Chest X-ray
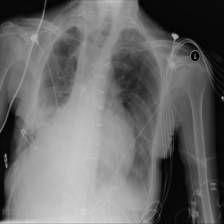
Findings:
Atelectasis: negative
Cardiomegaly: negative
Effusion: positive
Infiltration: positive
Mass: negative
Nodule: negative
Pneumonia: negative
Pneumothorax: positive
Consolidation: negative
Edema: negative
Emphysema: negative
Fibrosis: negative
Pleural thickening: negative
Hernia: negative